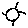
Label: sun